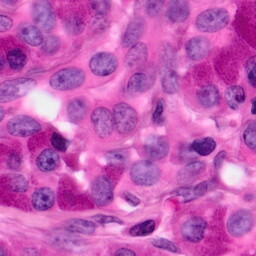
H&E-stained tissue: Pancreatic